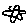
Label: flower